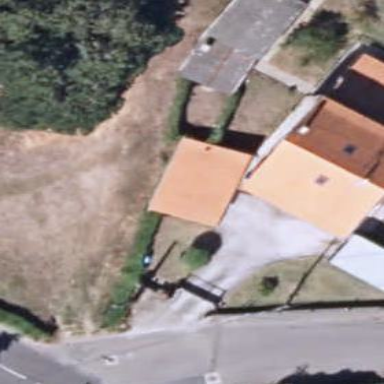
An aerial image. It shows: Carport structure.